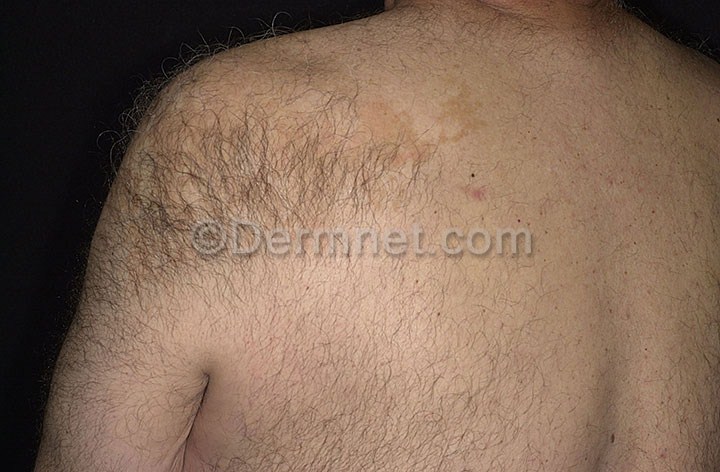
Disease: Melanoma Skin Cancer Nevi and Moles